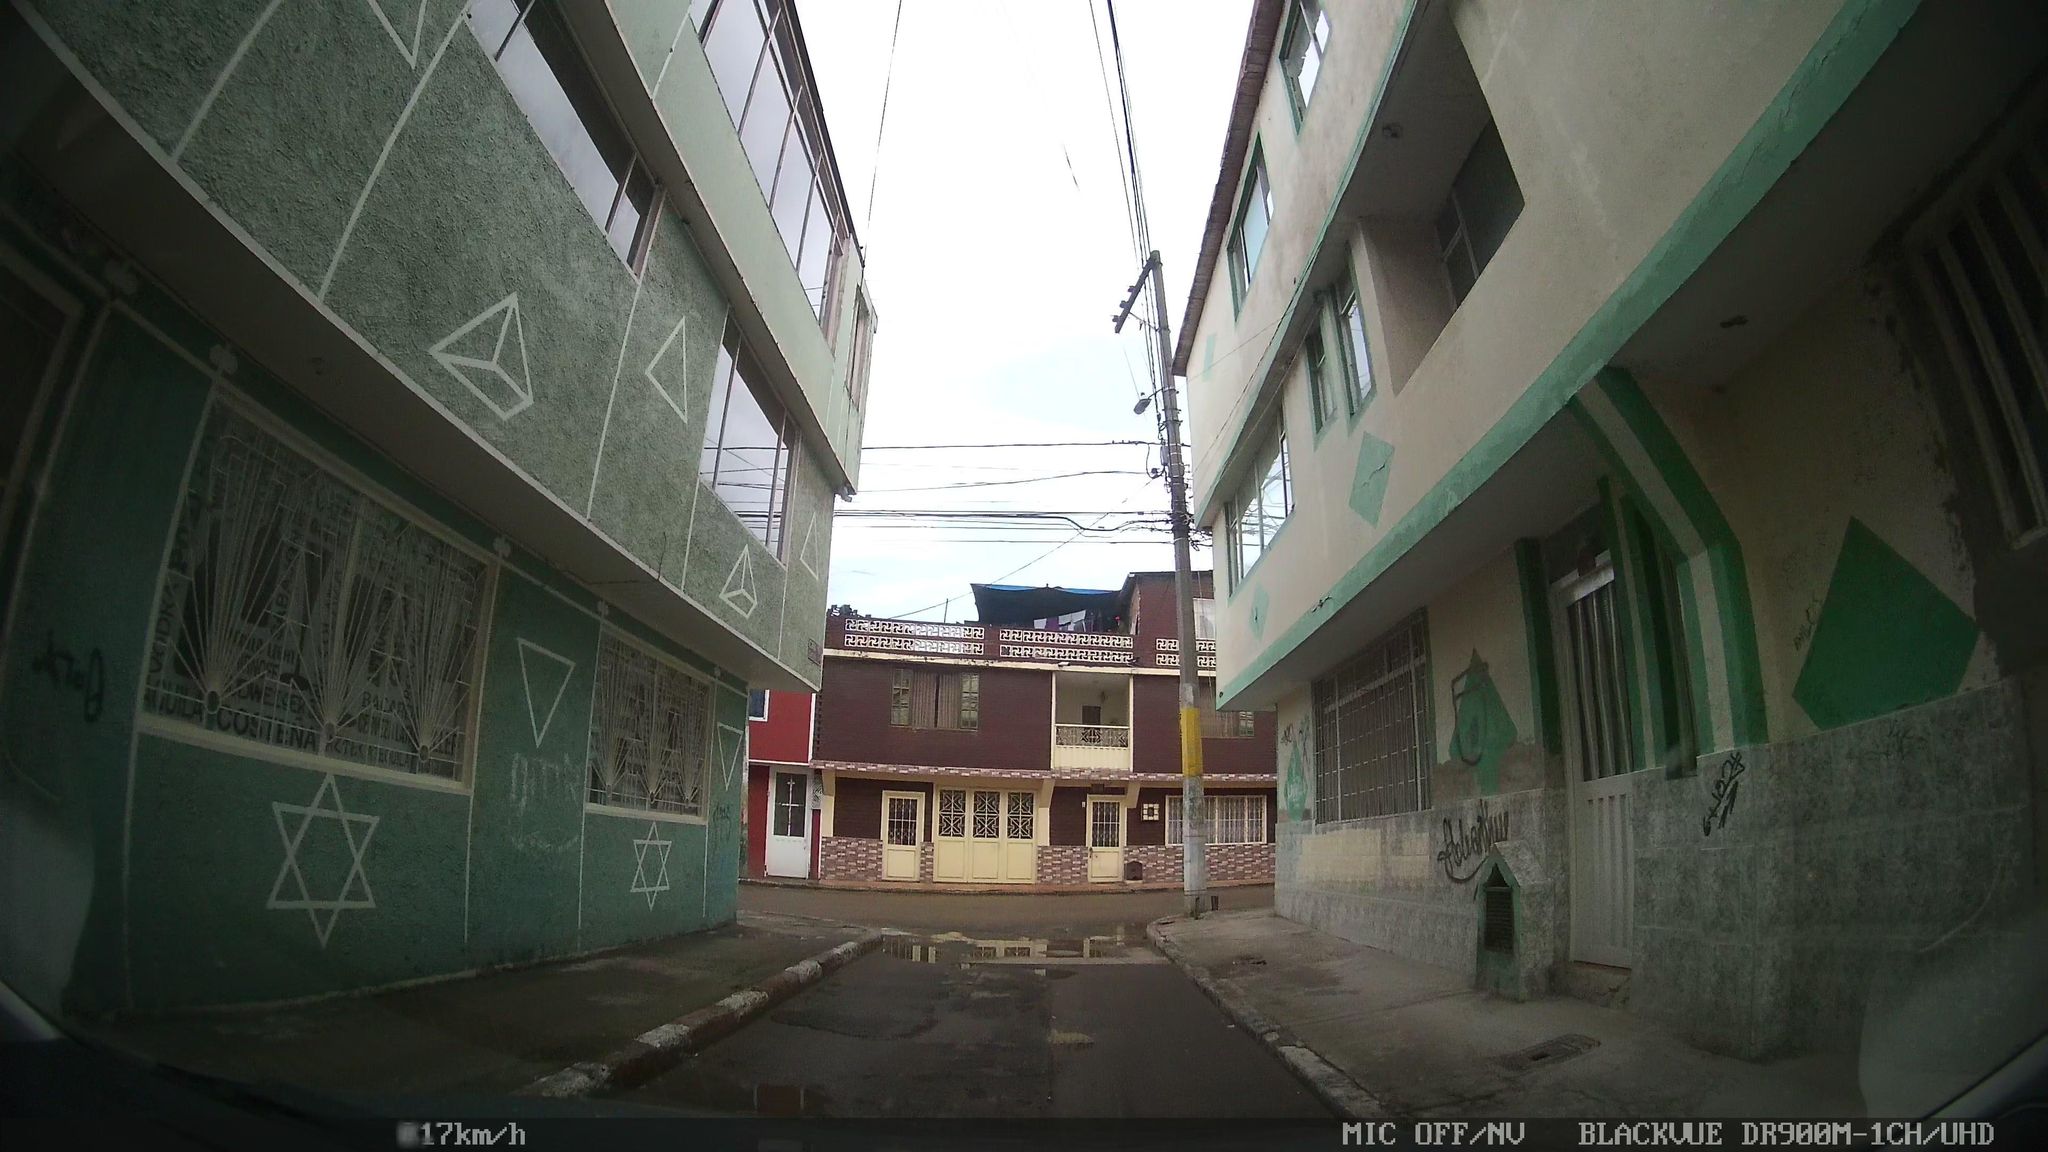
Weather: clear
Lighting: day
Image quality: good
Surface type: driving surface
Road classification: residential
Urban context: urban centre
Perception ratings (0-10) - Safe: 0.96, Lively: 3.45, Beautiful: 0.77, Boring: 5.74, Depressing: 8.88, Wealthy: 1.66